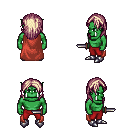
a pixel art fantasy rpg character, male body template, orc, green skin, maroon cape, red pants, white blonde long hairstyle, metal boots, dagger, four views (front, back, left, right), 2x2 character sprite sheet, small pixel art, hard edges, no anti-aliasing